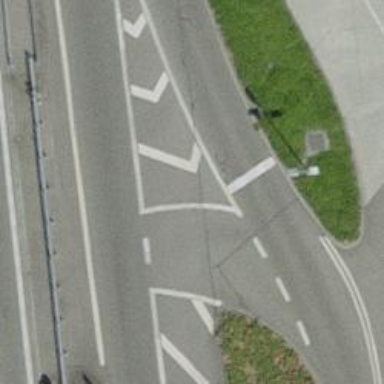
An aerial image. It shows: Traffic signals at the border control.